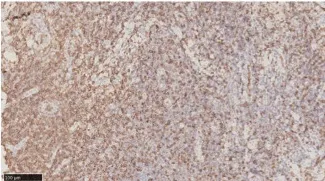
Biopsy and pathology examination of left supraclavicular LNs before chemotherapy after second-line treatment progresses. (C) Immunohistochemical staining showed left supraclavicular LNs expressed CD8.
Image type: pathology (immunostaining)